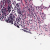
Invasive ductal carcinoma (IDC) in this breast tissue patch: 0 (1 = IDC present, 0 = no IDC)